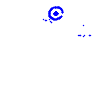
Particle: electron